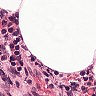
Metastatic tissue present: no